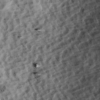
Label: not_dusty